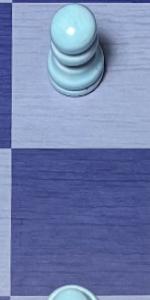
Label: Empty